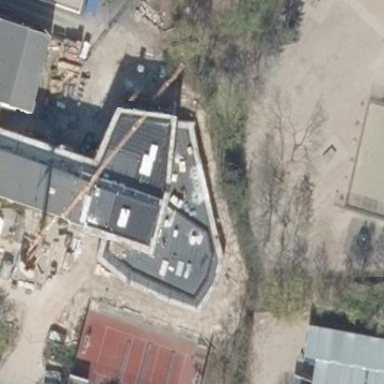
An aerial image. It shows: School building.